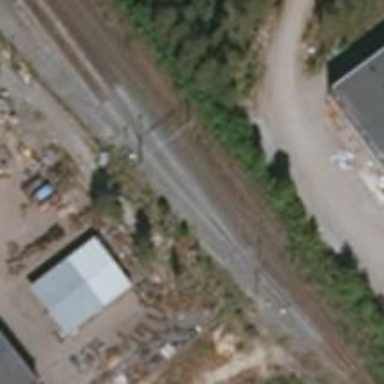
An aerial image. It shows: Rail siding with electrified contact lines for trains.